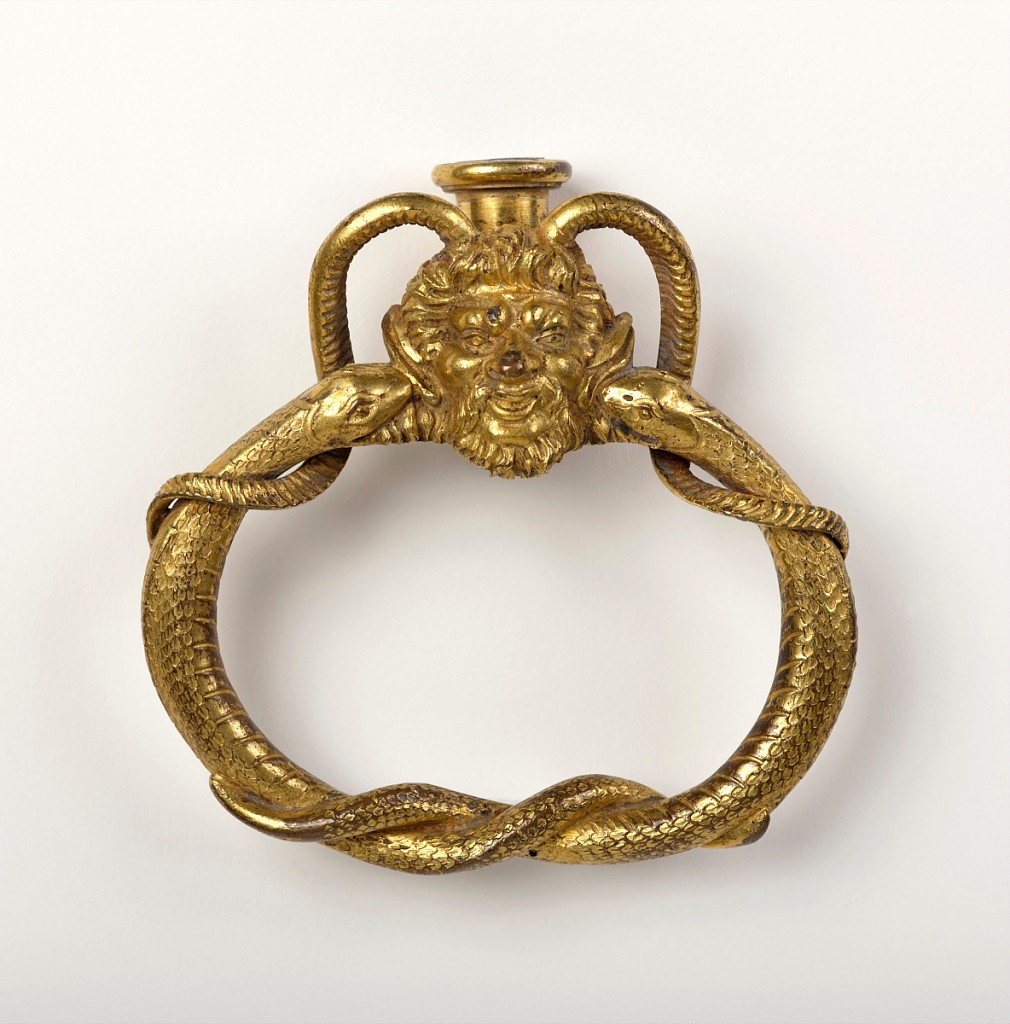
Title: Handle
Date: ca. 1775
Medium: Gilt bronze
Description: Horizontal loop form composed of two snakes with tails entwined, their heads flanking a satyr's head at top, its horns looped around the snakes.